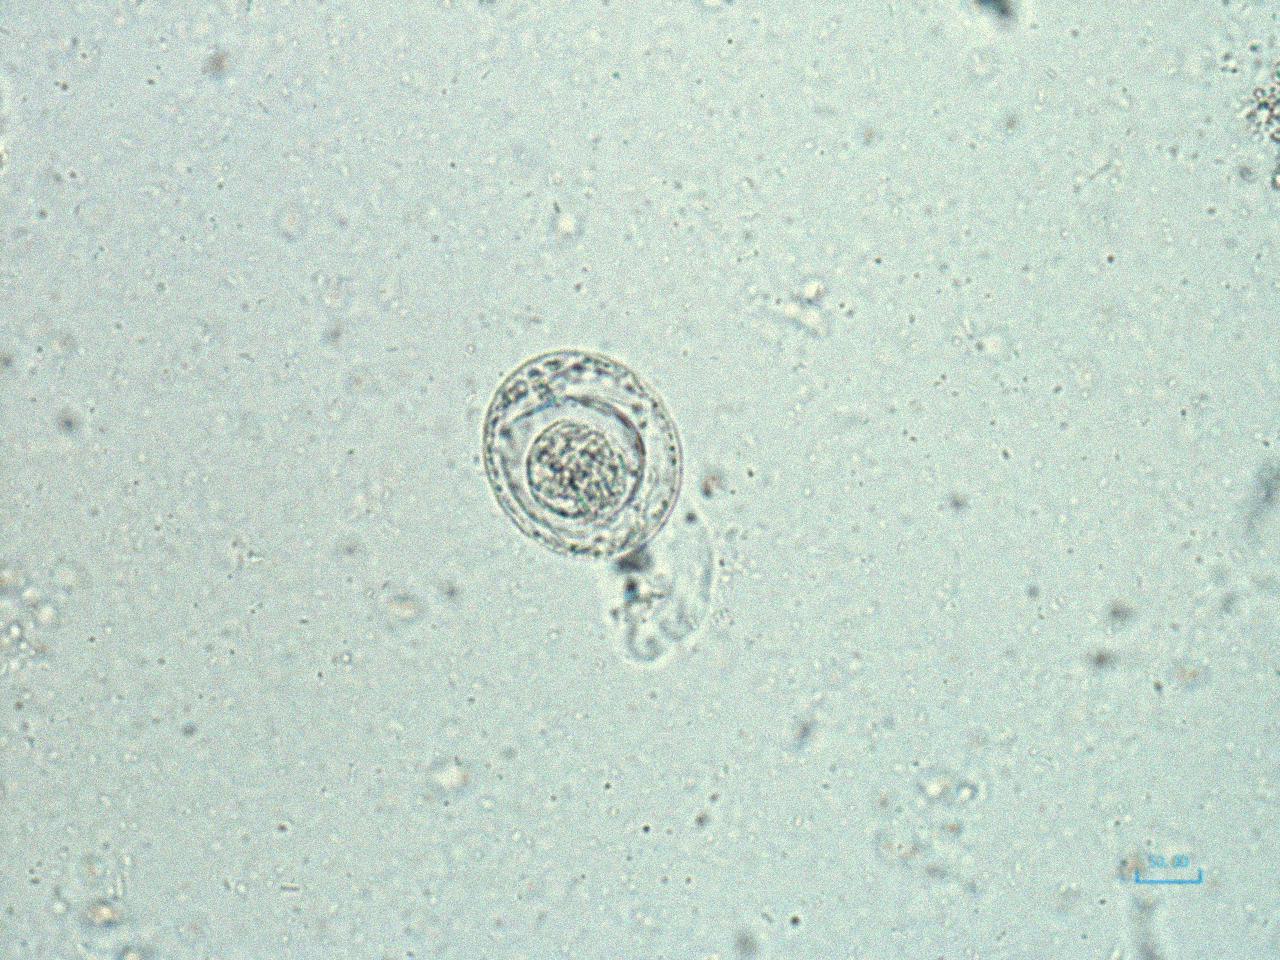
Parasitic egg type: Hymenolepis nana